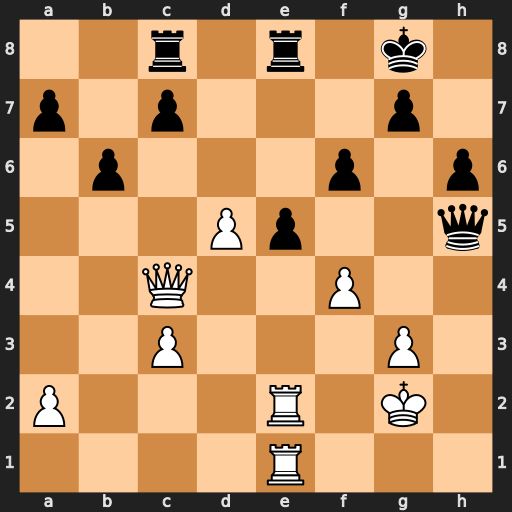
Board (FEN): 2r1r1k1/p1p3p1/1p3p1p/3Pp2q/2Q2P2/2P3P1/P3R1K1/4R3
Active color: w
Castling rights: -
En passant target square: -
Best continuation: d6+ Qf7 Qxf7+ Kxf7 d7